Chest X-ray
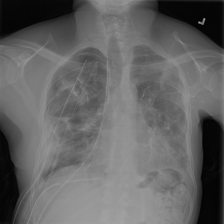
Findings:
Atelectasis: negative
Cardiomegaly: negative
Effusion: negative
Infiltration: negative
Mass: negative
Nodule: negative
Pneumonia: negative
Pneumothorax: positive
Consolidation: negative
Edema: negative
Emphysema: negative
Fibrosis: negative
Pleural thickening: negative
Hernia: negative